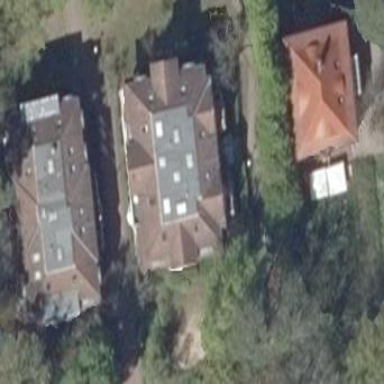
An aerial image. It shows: Yellow apartment building with red roof made of roof tiles in mansard style.